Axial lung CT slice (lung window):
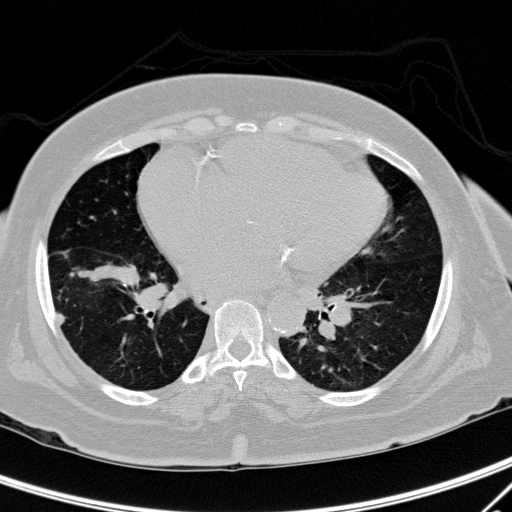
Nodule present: yes
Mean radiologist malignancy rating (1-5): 2.667